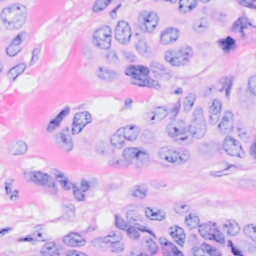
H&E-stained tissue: Breast